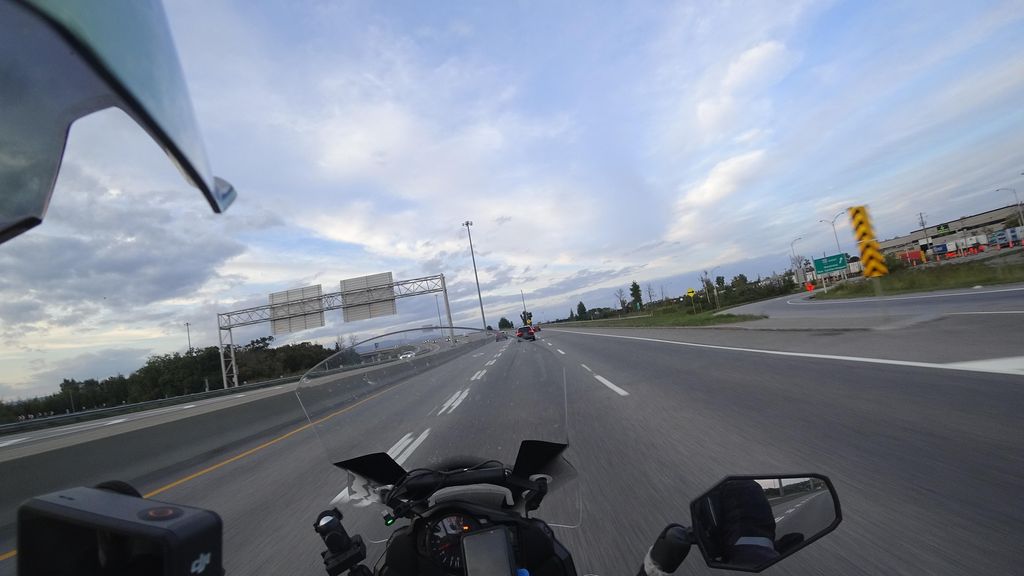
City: quebec_city